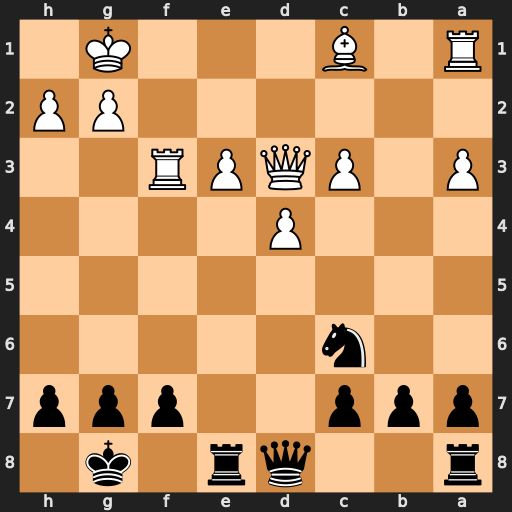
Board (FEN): r2qr1k1/ppp2ppp/2n5/8/3P4/P1PQPR2/6PP/R1B3K1
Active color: b
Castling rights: -
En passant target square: -
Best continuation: Ne5 Qe4 Nxf3+